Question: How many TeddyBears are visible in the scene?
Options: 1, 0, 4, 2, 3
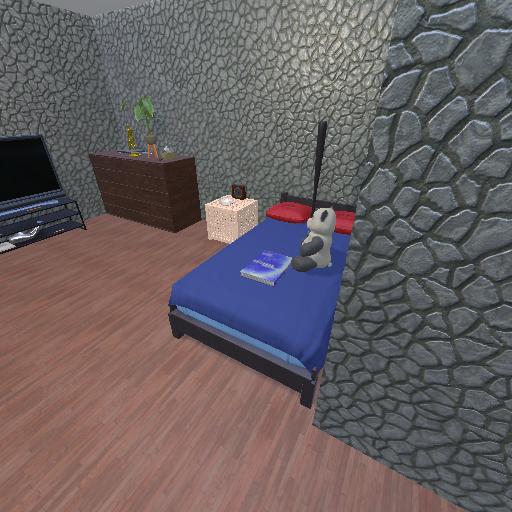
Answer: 1